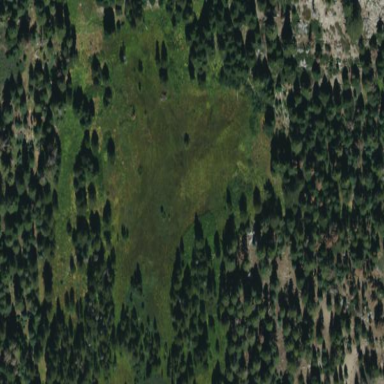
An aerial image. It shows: Beautiful meadow.